Question: This is something I've seen done by Grooveshark, which removes the need to use multiple images for expandable buttons and such.
Basically, an image like this

is used to produce buttons of any width smaller than the image itself. I assume this is done by somehow trimming out the middle, but I'm not sure how. I've looked over the CSS properties for it's usage <URL> but can't seem to find out what's done aside from a '15px' padding on either side.
Does anyone know how to replicate the same effect?
Just for clarity, I'm talking about cutting out the middle of a single button (I do realize I've given a picture of a sprite for 4 button styles, so it might be confusing when I say "cutting out the middle portion of an image").
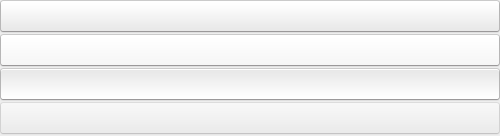
Answer: What you're talking about is known as the <URL> technique. By applying the background image to a container element to show the left edge, you can then apply the same image to another element that only shows the right edge.
For example:
'''
.menu li {
background: url(button-sprite.png) 0 0 no-repeat;
padding-left: 10px;
}
.menu li a {
background: url(button-sprite.png) 100% 0 no-repeat;
display: block;
}
'''
The list item shows the left edge of the image. The padding allows the left edge to show when another element is laid on top.
The anchor element shows the right edge of the image, and it is cropped to the required width of the text content.